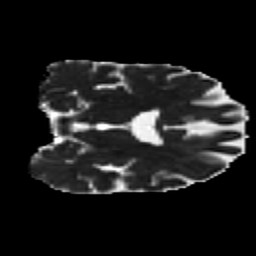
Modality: MD
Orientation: coronal
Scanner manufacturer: ge
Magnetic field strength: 3 T
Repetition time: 8.8 s
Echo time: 0.0829 s